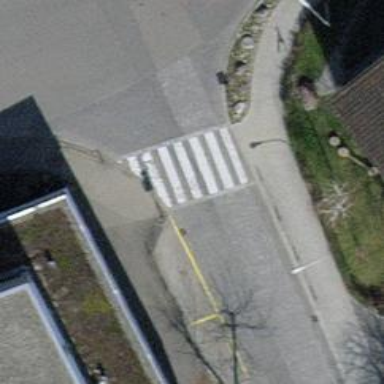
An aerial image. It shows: Crossing on the road.